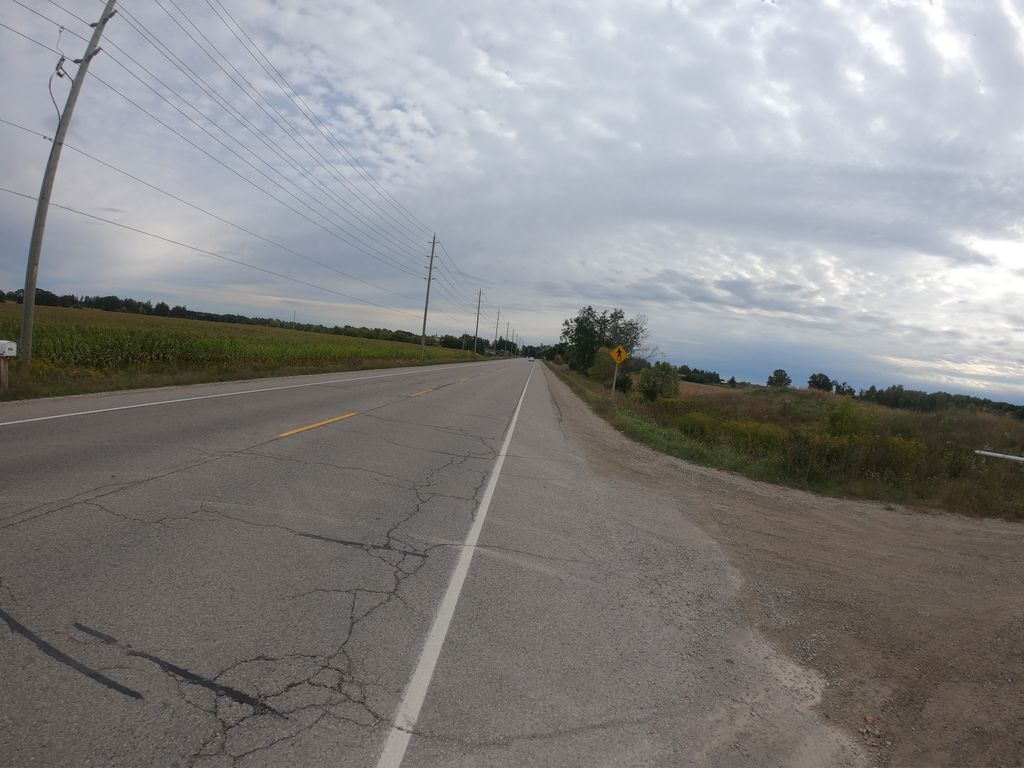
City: kitchener-waterloo